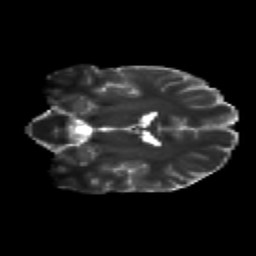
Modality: T2w
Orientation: coronal
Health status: healthy
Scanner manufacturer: siemens
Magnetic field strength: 3 T
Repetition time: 12 s
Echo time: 0.092 s